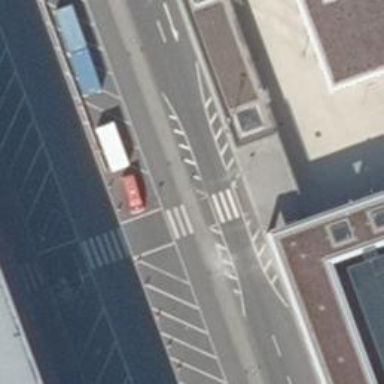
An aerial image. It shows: Uncontrolled zebra crossing on the road.